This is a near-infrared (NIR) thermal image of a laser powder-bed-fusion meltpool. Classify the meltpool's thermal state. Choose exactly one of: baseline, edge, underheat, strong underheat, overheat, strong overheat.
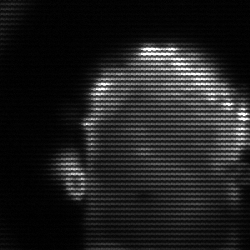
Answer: baseline